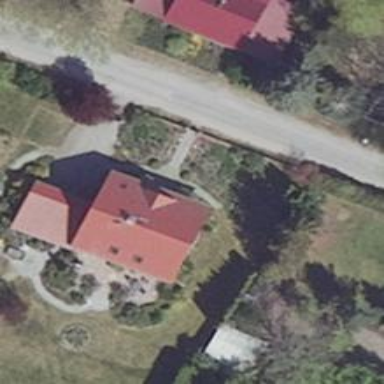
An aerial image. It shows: Detached building with gabled roof.